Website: ulta-beauty
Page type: customer-info-address
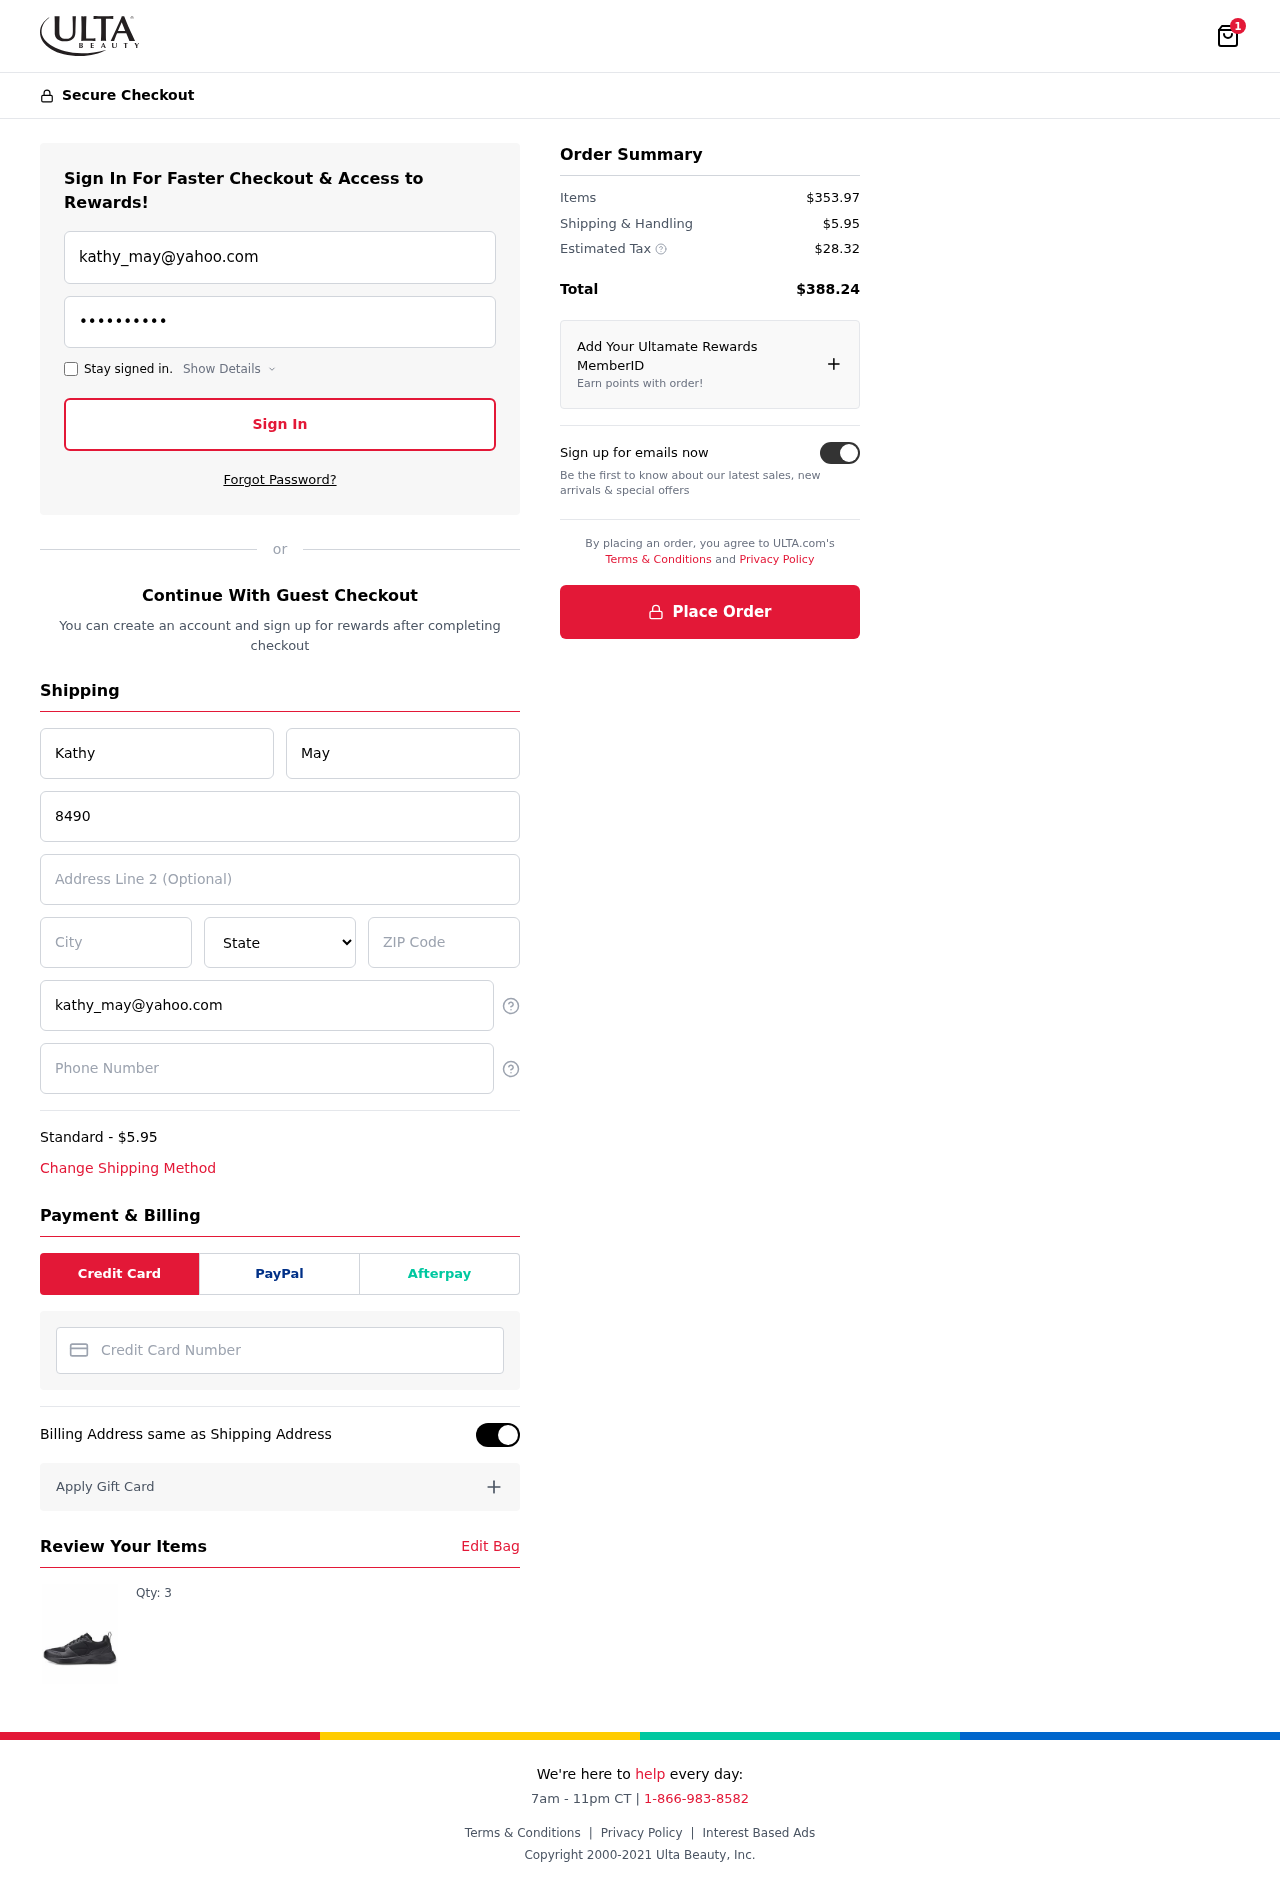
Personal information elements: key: PII_CARD_NUMBER
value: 3741 7616 4461 184
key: PII_CITY
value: East Michael
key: PII_EMAIL
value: kathy_may@yahoo.com
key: PII_FIRSTNAME
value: Kathy
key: PII_LASTNAME
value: May
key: PII_PHONE
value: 5506341064
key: PII_POSTCODE
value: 80336
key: PII_STATE
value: PW
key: PII_STREET
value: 8490 Jamie Camp
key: PII_STREET2
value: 1355 Blankenship Branch
Product elements: key: PRODUCT1_QUANTITY
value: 3
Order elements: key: ORDER_NUM_ITEMS
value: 1
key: ORDER_SHIPPING_COST
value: $5.95
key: ORDER_ITEMS_TOTAL
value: $353.97
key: ORDER_SHIPPING_COST2
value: $5.95
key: ORDER_TAX
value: $28.32
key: ORDER_TOTAL
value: $388.24